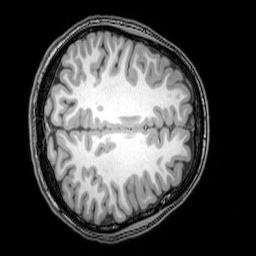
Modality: T1w
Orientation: axial
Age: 20
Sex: female
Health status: healthy
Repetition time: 0.081 s
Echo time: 0.037 s